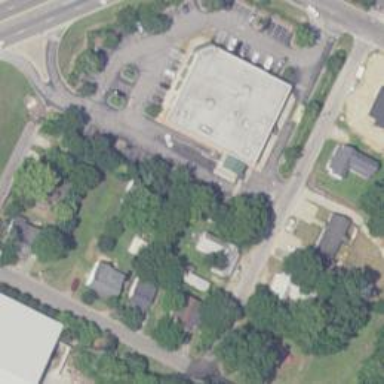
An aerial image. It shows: Pharmacy providing healthcare services.